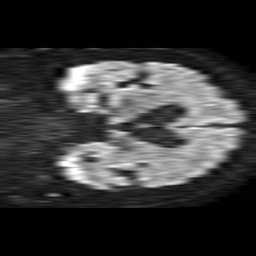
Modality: TRACE
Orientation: coronal
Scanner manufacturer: philips
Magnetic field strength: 1.5 T
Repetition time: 4.6 s
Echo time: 0.08517 s